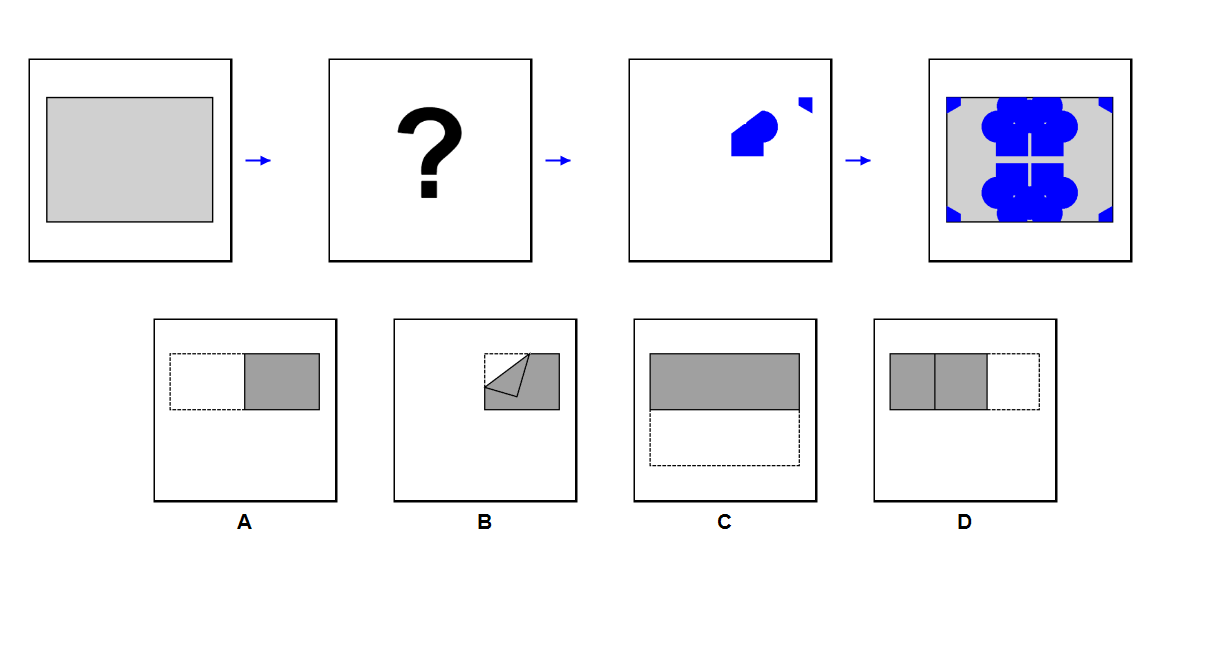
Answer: D